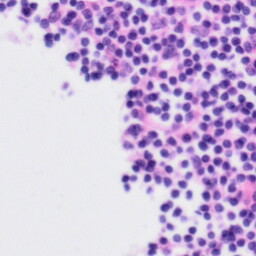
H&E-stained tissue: Tonsil